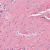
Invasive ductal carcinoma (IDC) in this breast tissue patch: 0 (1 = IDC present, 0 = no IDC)